Interaction volume radius: 5 \u00c5
Interaction volume height: 30 \u00c5
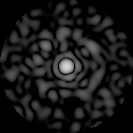
Disorder parameter: 0.7819